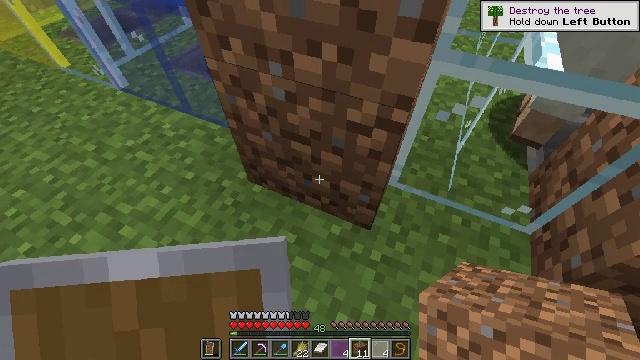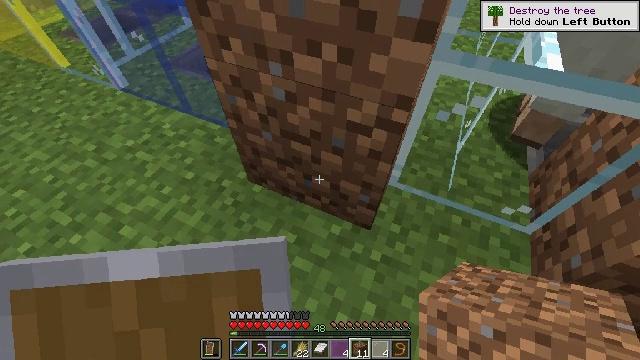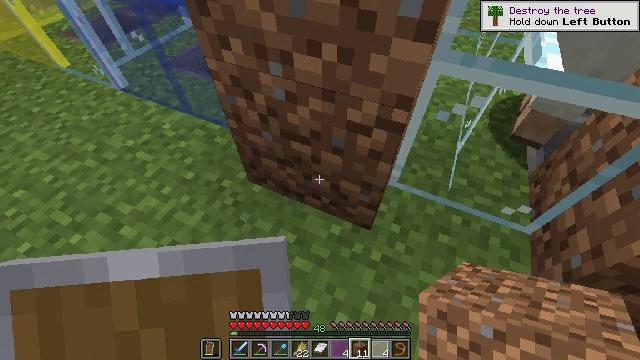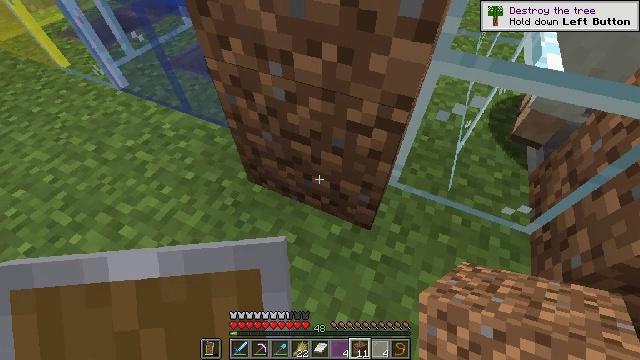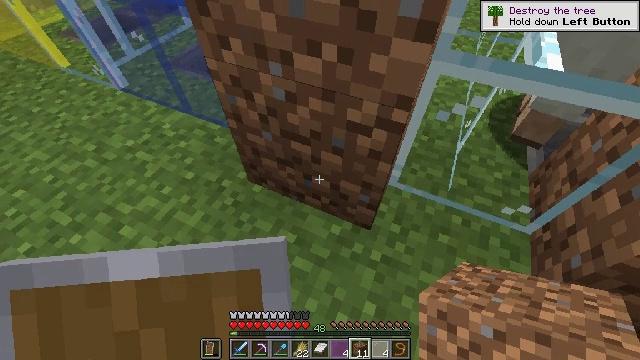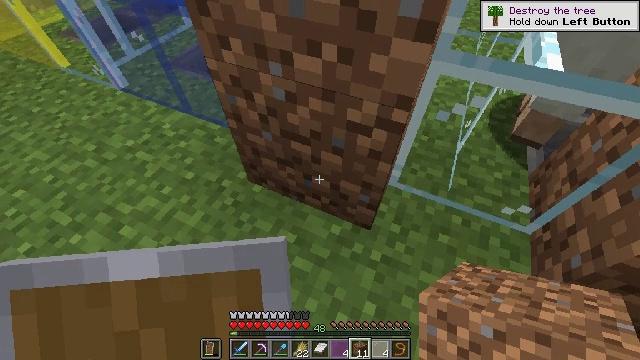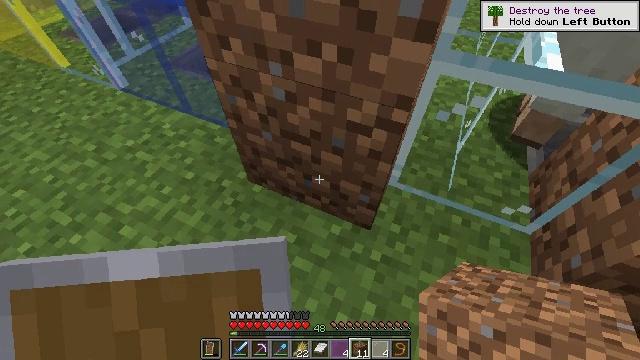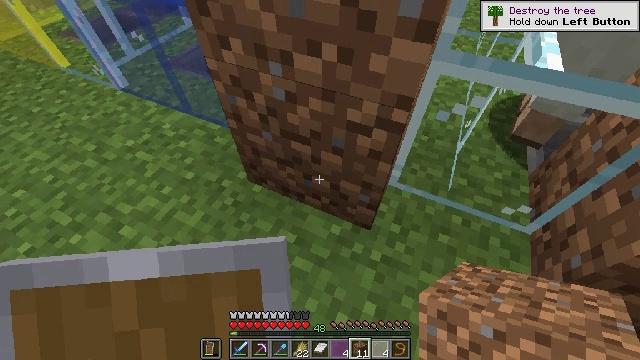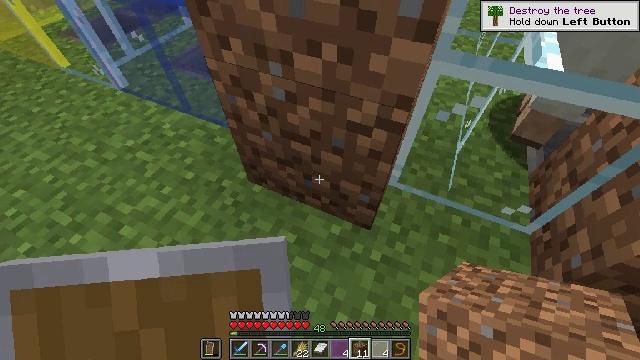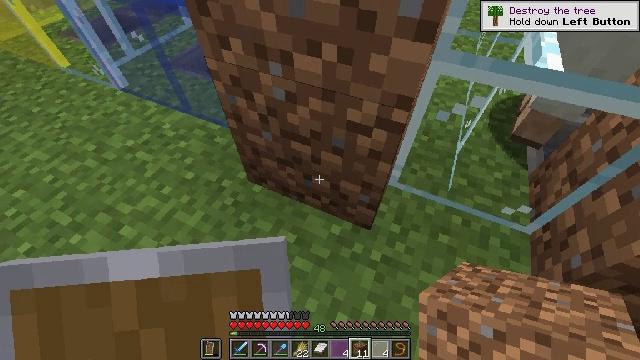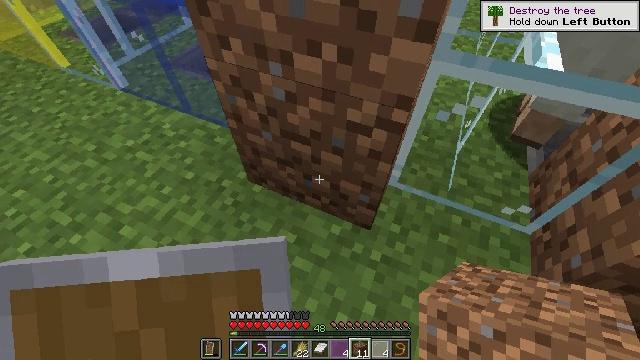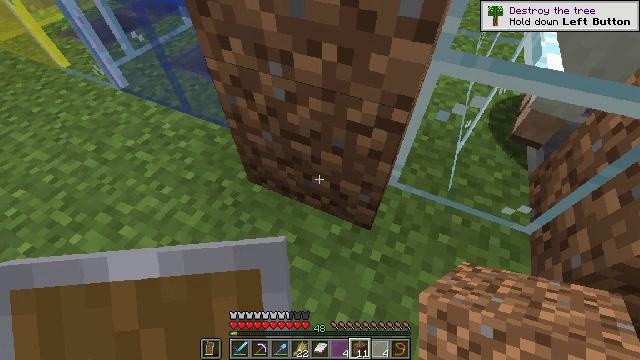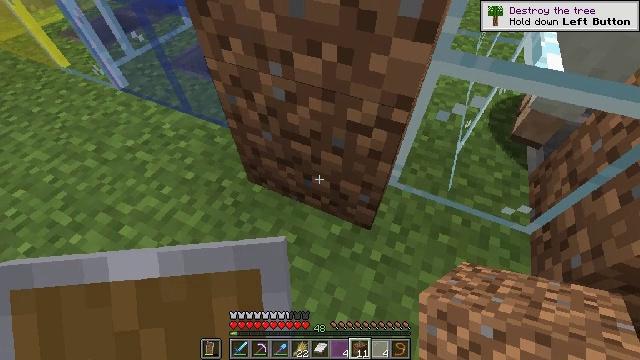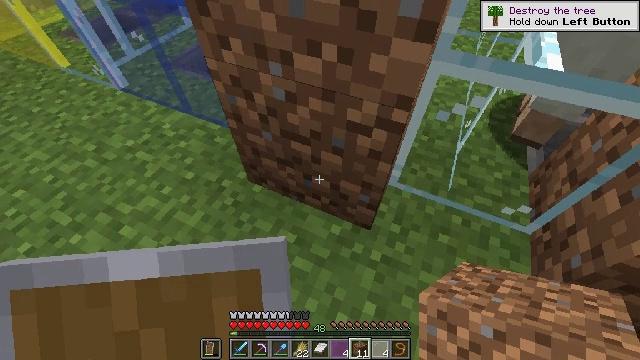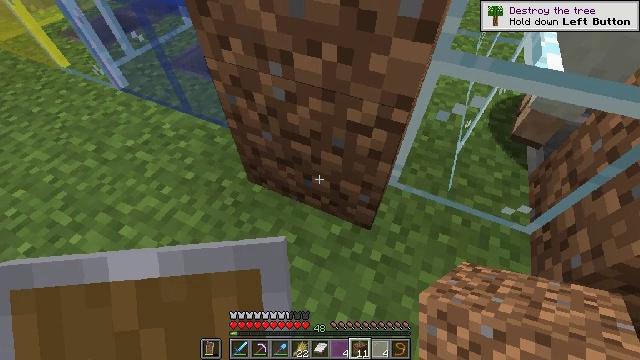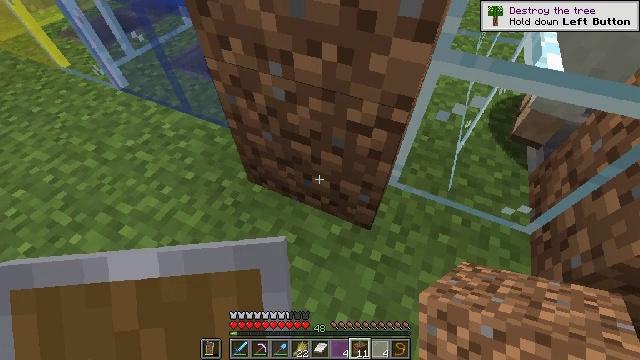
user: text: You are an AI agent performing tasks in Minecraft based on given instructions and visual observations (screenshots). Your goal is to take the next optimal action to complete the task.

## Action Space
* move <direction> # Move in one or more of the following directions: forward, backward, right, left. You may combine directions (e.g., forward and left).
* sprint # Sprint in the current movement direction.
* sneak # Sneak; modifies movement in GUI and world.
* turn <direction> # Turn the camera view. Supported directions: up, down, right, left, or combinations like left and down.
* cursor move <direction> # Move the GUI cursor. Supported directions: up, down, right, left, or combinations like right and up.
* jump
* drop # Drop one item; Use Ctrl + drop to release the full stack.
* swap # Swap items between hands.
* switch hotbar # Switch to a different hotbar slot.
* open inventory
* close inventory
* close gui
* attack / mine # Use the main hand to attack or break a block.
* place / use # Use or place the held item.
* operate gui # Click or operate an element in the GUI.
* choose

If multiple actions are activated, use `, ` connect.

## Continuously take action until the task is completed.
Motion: motion action
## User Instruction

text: Shatter the blue stained glass pane block.
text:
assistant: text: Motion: no_op
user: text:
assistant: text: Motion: no_op
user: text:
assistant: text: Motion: no_op
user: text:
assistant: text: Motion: no_op
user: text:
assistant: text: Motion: no_op
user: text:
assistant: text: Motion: no_op
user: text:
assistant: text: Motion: no_op
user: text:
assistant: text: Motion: no_op
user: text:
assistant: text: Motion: no_op
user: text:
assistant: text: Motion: no_op
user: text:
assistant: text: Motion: no_op
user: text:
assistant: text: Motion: no_op
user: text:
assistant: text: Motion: no_op
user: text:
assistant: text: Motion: no_op
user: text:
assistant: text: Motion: no_op
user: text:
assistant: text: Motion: no_op
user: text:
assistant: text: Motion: no_op
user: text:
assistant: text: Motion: no_op
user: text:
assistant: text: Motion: no_op
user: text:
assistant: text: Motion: no_op
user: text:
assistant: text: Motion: no_op
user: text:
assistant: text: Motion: no_op
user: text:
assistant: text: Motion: no_op
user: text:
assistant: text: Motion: no_op
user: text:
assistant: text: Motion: no_op
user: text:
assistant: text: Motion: no_op
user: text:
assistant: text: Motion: no_op
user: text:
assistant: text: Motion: no_op
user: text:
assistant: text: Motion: no_op
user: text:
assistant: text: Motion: no_op